Question: I'm using Bootstrap calendar from <URL>
The problem is that the events are populated on every days event list. I want them to populate on their respective dates.
Here is the array thats passed as json string to the view.
Here is the calendar image:

All the events are placed on each date. I need them to be placed on its respective dates.
Any suggestions on how to make this work?
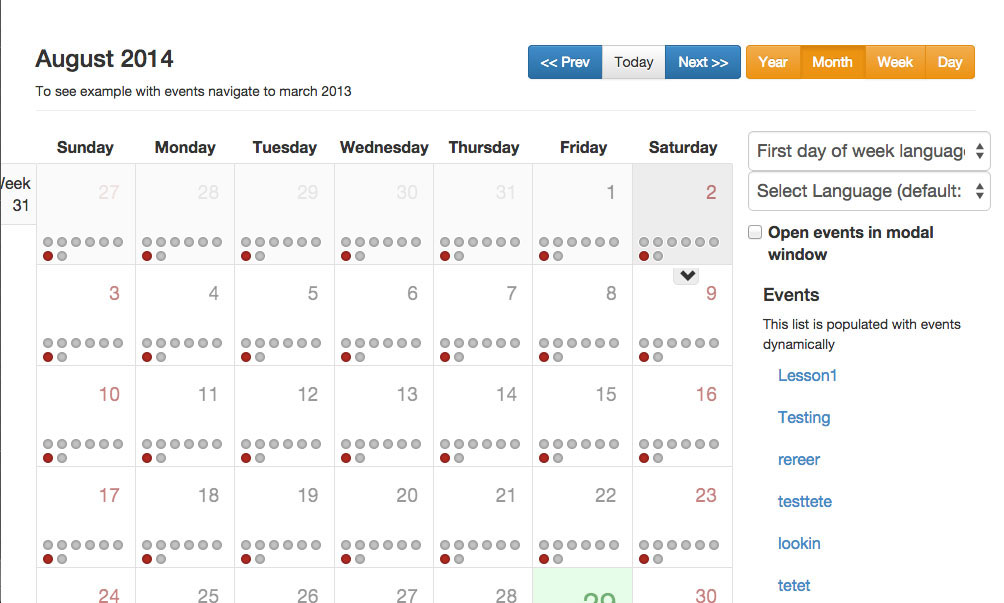
Answer: Just append three zeros (or multiply by a 1000) to each [start] and [end] timestamps so the array looks like this:
'''
Array
(
[0] => Array
(
[id] => 99
[title] => Testing
[class] => event-default
[url] => /admin/courses/32/lessons/99
[start] => 1408589100000
[end] => 1408590900000
)
[1] => Array
(
[id] => 100
[title] => rereer
[class] => event-default
[url] => /admin/courses/32/lessons/100
[start] => 1408592760000
[end] => 1408599960000
)
)
'''